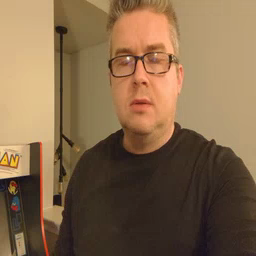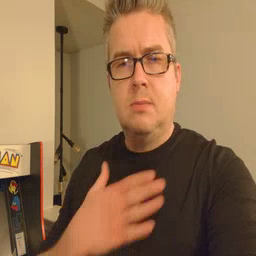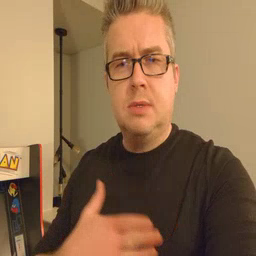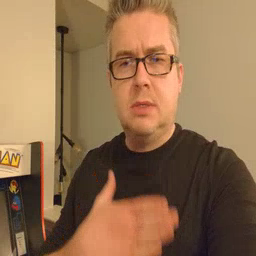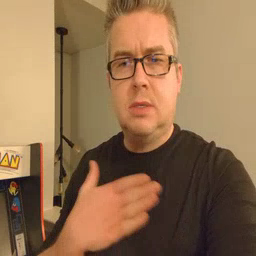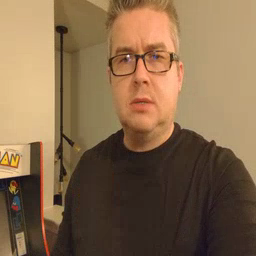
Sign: please